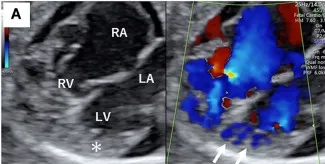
Fetal sonography and pathological findings of the proband's heart. (A) Fetal echocardiography at 26 + 0 weeks of gestation during the second pregnancy.
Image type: radiology (ultrasound)